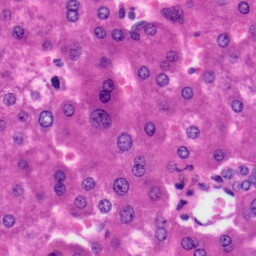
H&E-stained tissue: Liver